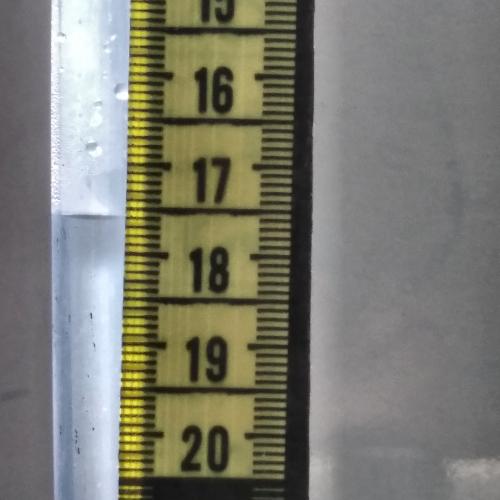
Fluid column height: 17.6 cm